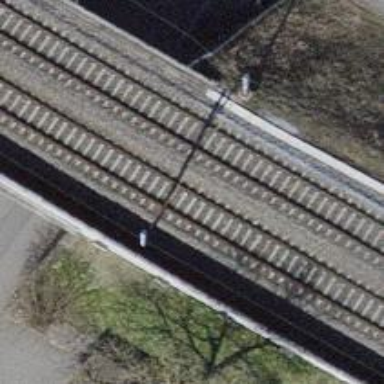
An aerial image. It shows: Railway bridge with electrified tracks and single rail.